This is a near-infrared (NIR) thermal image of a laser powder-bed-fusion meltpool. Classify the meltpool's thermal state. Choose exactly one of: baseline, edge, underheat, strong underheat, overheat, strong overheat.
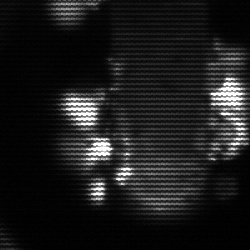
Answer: strong underheat